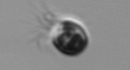
Label: Balanion